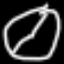
Label: clock